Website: crate-barrel
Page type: billing-address
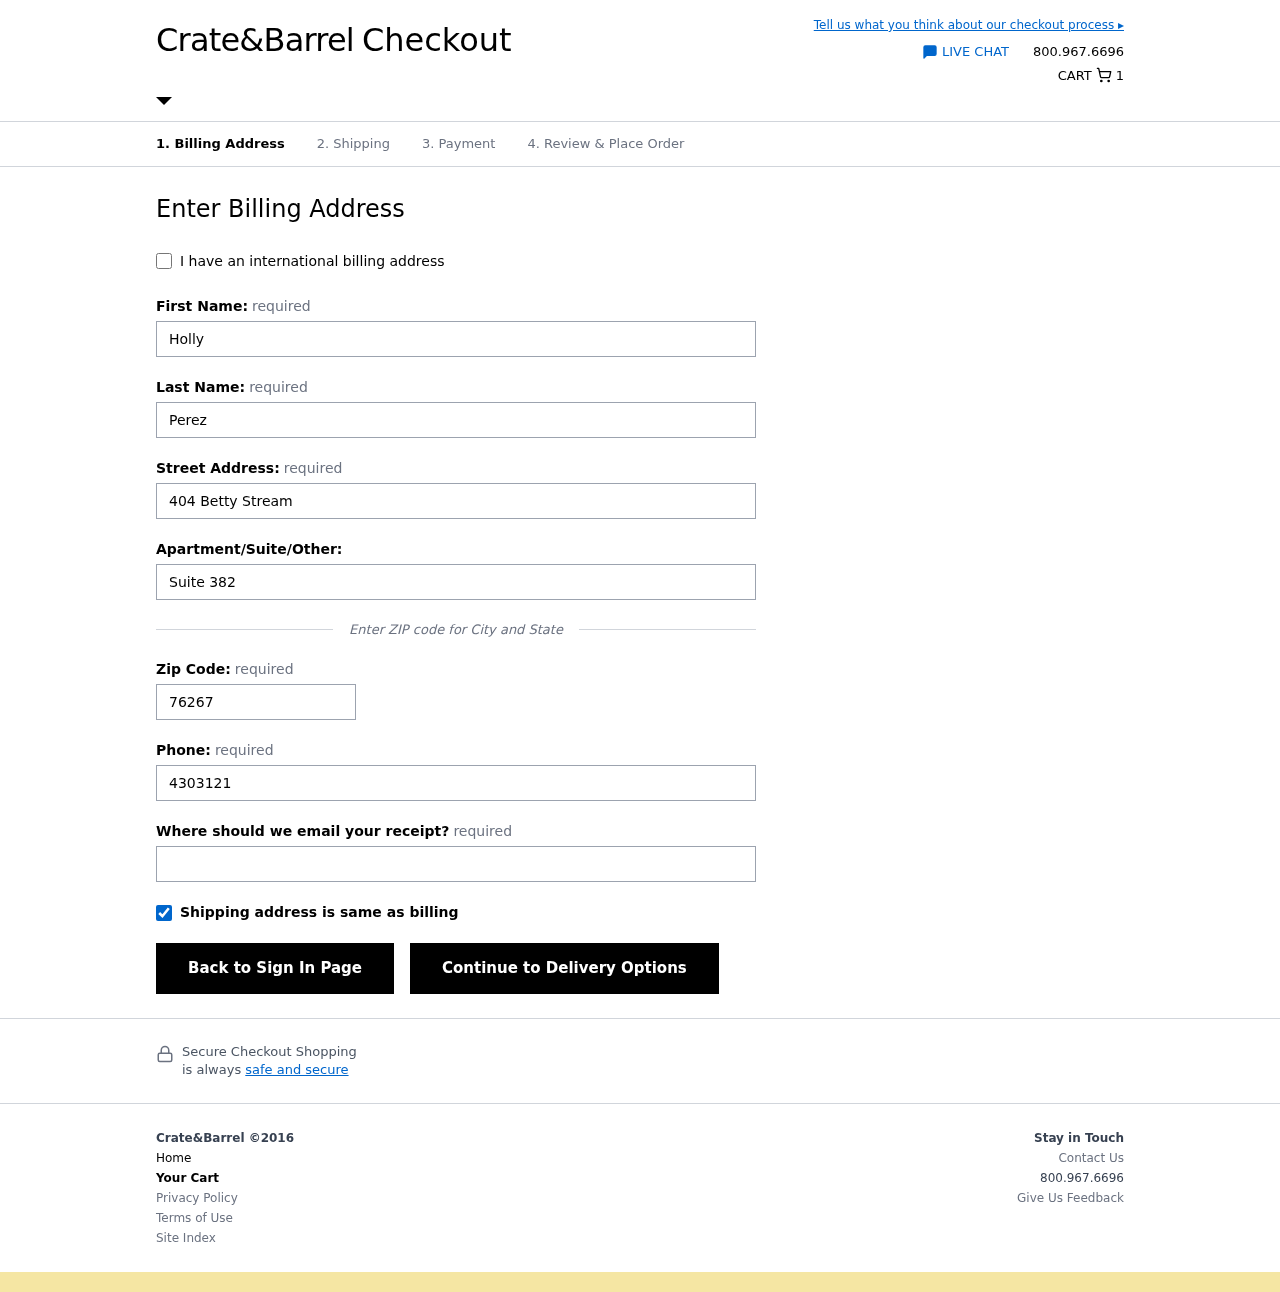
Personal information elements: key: PII_EMAIL
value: hollyperez@gmail.com
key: PII_FIRSTNAME
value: Holly
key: PII_LASTNAME
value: Perez
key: PII_PHONE
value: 4303121202
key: PII_POSTCODE
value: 76267
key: PII_STREET
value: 404 Betty Stream
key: PII_STREET2
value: Suite 382
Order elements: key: ORDER_NUM_ITEMS
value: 1